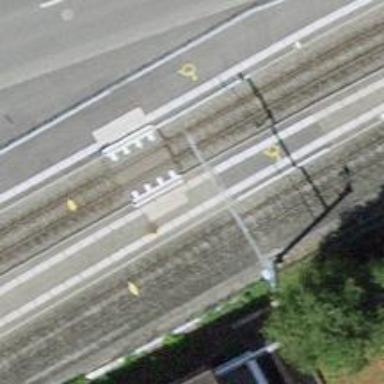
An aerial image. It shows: Crossing for the railway.